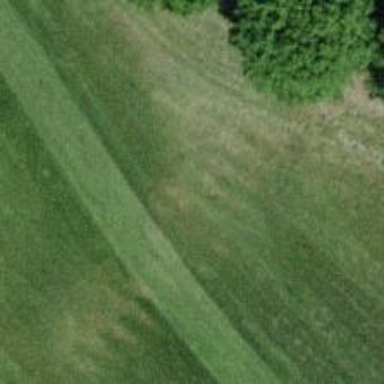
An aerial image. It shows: Path covered with grass used for golfing.